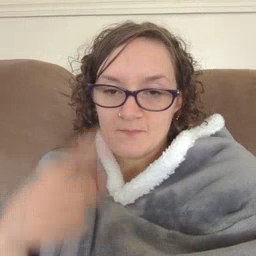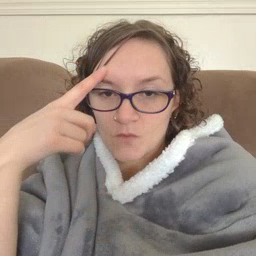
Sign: for